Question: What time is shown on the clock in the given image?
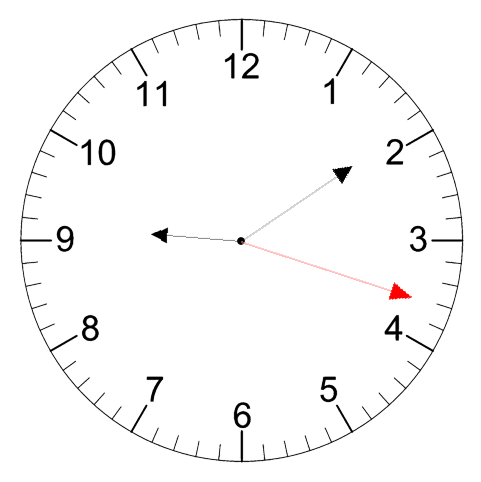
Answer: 09:09:18